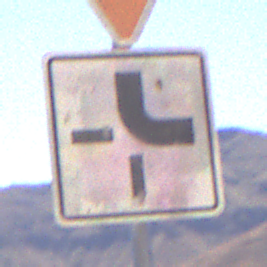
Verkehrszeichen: VerlaufVorfahrtsstrasse4
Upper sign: VorfahrtGewaehren
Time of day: Midday
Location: Outdoor (Nature)
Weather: Clear
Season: NotSpecified
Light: Natural